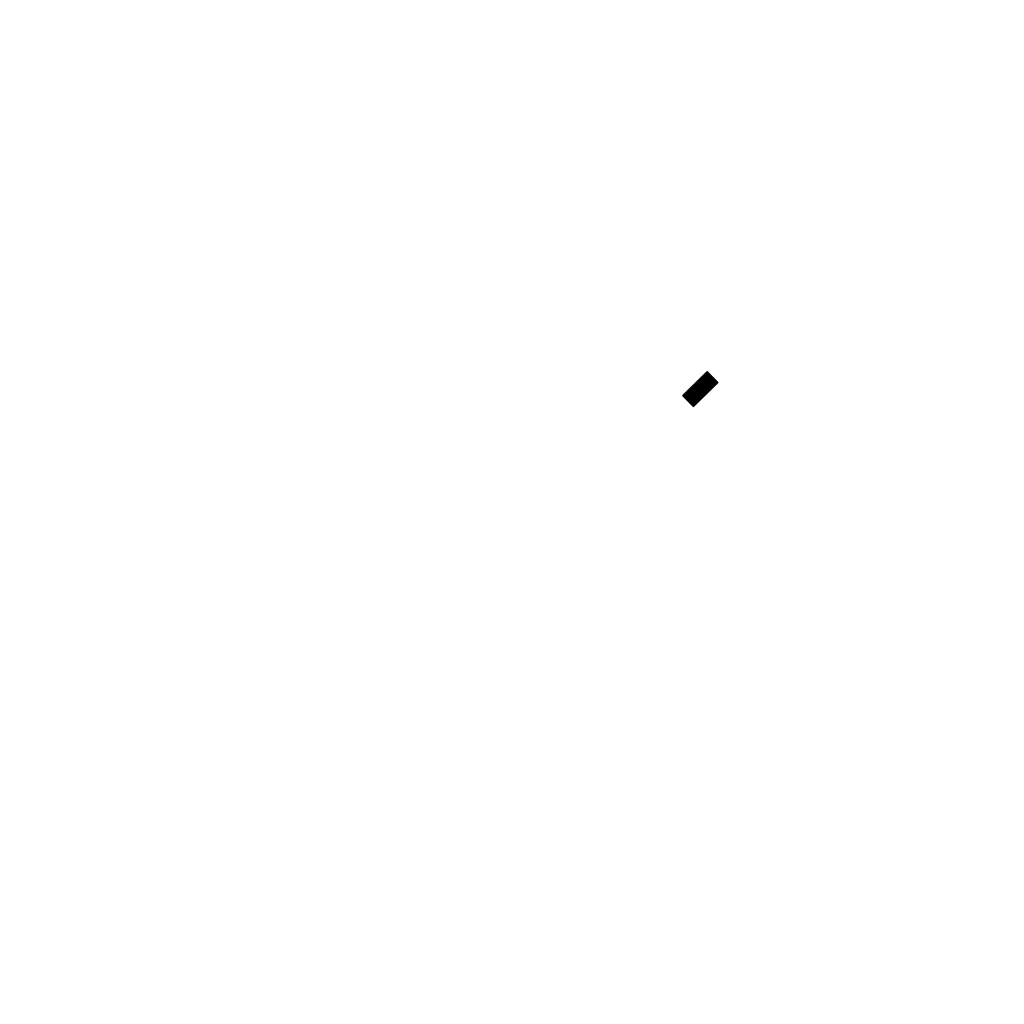
Tags: overhead vector_map, agriculture, individual_rise, density_1, Building, 1.0 km²